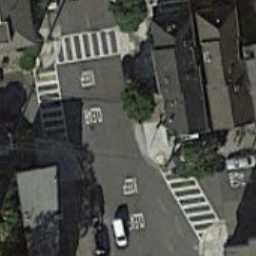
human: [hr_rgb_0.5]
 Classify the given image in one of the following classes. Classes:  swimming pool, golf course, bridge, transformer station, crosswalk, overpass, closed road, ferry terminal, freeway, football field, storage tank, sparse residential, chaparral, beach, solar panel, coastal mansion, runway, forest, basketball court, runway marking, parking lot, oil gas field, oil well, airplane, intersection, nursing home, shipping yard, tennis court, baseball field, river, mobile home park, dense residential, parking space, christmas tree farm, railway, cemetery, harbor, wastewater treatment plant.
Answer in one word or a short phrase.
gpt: crosswalk